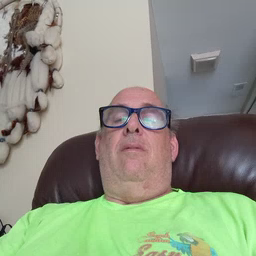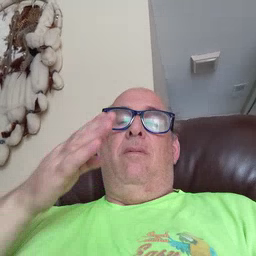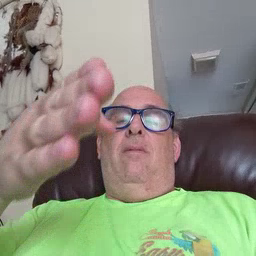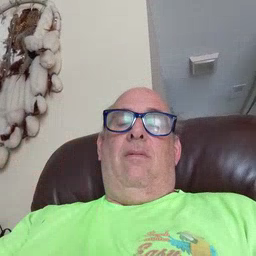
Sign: after